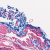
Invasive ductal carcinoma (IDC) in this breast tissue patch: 0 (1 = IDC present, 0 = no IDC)